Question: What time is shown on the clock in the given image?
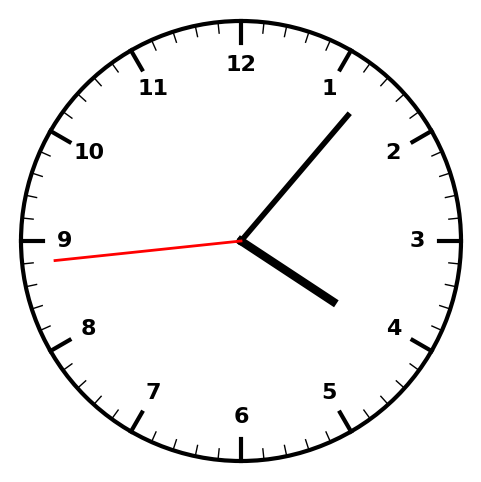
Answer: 04:06:44